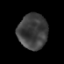
Tissue: prostate
Cell type: Epithelial cells
Senescence score: 0.339
Nuclear area (px): 1015
Mean DAPI intensity: 63.004